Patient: sex M, age 53
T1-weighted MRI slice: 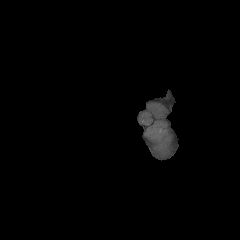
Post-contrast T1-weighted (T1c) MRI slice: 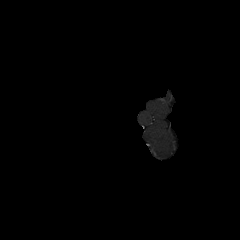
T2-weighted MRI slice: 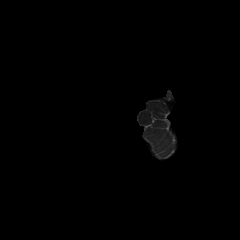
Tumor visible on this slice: no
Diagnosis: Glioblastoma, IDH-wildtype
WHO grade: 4